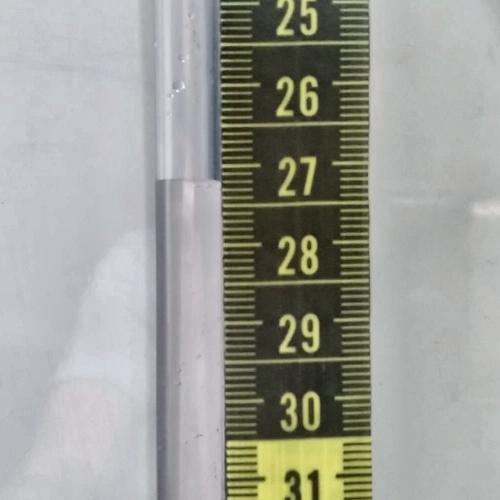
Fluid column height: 27.2 cm